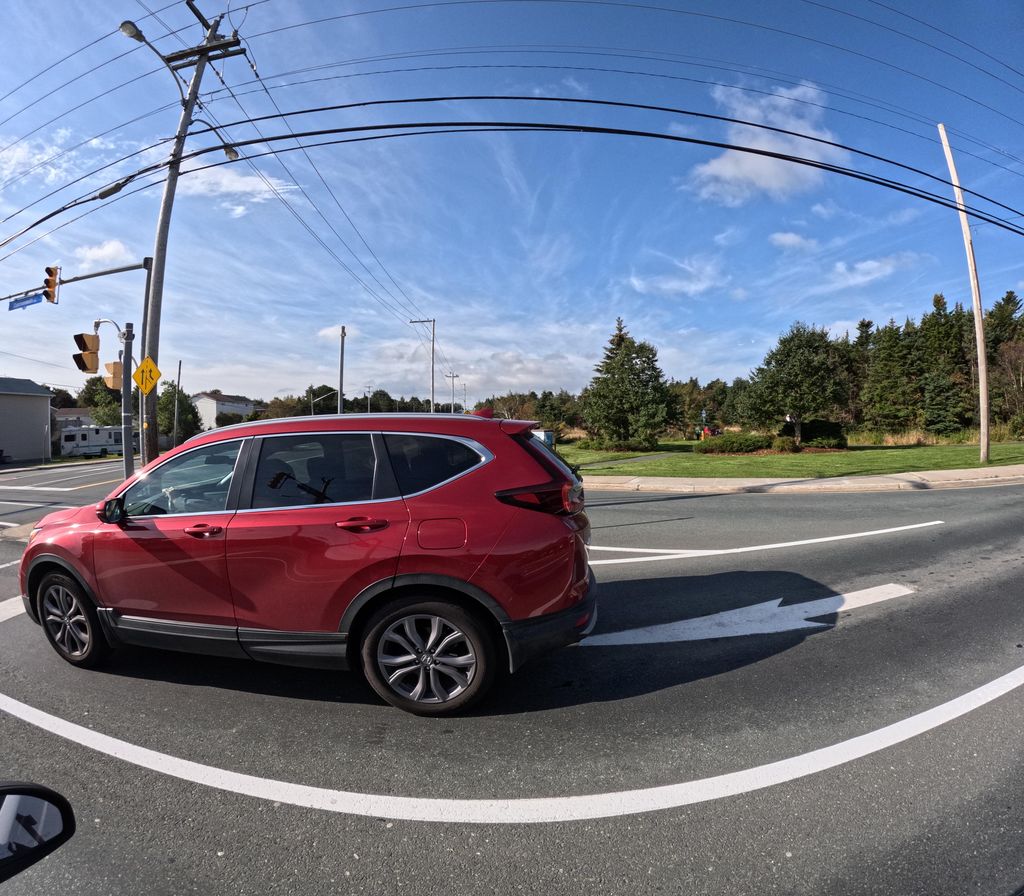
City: st_johns